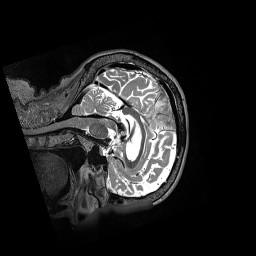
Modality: T2w
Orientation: sagittal
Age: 84
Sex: female